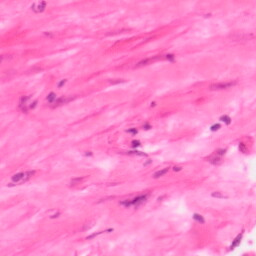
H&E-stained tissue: Colon